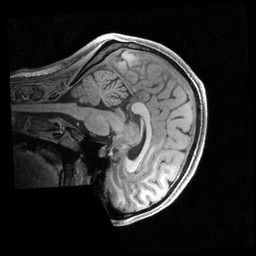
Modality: T1w
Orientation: sagittal
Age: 18
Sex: female
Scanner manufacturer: siemens
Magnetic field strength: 3 T
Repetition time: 2.4 s
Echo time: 0.00231 s